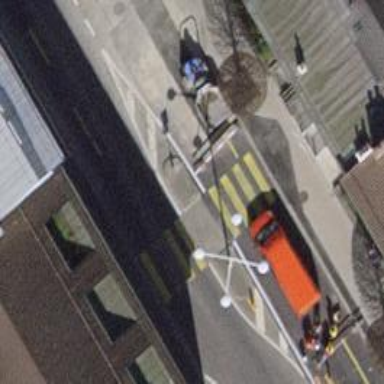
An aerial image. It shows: Tertiary road with asphalt surface. There are sidewalks on both sides and designated cycle lane.